Question: I'm using pylab.plot() in a for loop, and for some reason the legend has 6 entries, even though the for loop is only executed 3 times
'''
#Plot maximum confidence
pylab.figure()
for numPeers in sorted(peers.keys()):
percentUni, maxes = peers[numPeers]
labels = list(set([i[1] for i in sorted(maxes,
key=itemgetter(1))]))
percentUni = [i[0] for i in sorted(maxes, key=itemgetter(1))]
x = []
y = []
ci = []
for l in xrange(len(labels)):
x.append(l+1)
y.append(max(maxes[l*3:l*3+3]))
pylab.plot(x, y, marker='o', label = "N=%d"%numPeers)
pylab.title('Maximal confidence in sender')
pylab.xlabel('Contribute Interval')
pylab.ylabel('Percent confident')
pylab.ylim([0,1])
pylab.xlim([0.5, 7.5])
pylab.xticks(xrange(1,8), labels)
pylab.legend(loc='upper right')
'''
The plot looks like this, with each legend entry having exactly 2 copies.

I know the loop only runs 3x, because if I put in a print statement to debug, it only prints the string 3x.
I did see this in my search, but didn't find it helpful:
<URL>
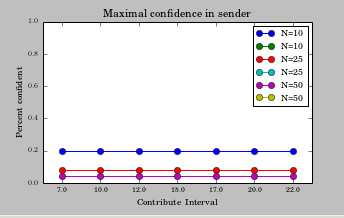
Answer: It ended up being a bug/type on my part, where I was supposed to write
'''
maxes = [i[0] for i in sorted(maxes, key=itemgetter(1))]
'''
instead of
'''
percentUni = [i[0] for i in sorted(maxes, key=itemgetter(1))]
'''
This mistake meant that maxes remained a list of 2-tuples instead of a list of integers, which is why things were plotted twice. And because I restricted the y-axis, I never saw that there were additional data elements plotted.
Thanks for your help, those who did answer!